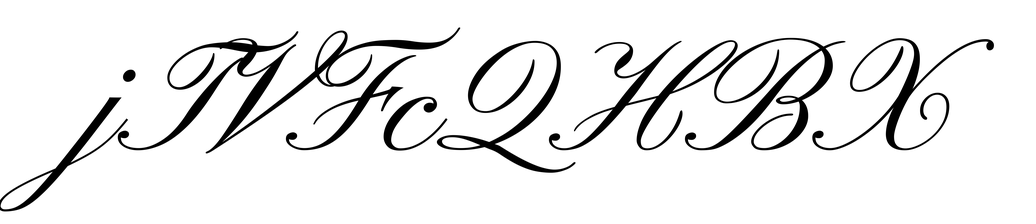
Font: PinyonScript-Regular